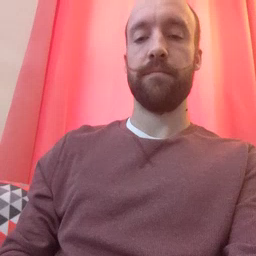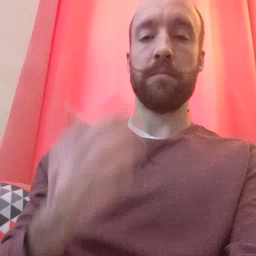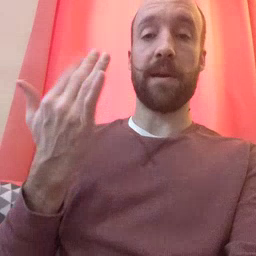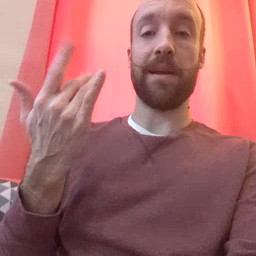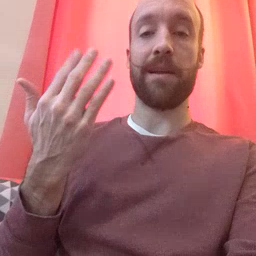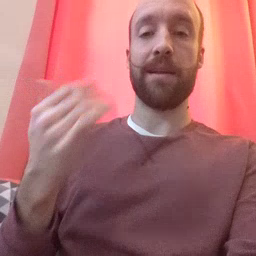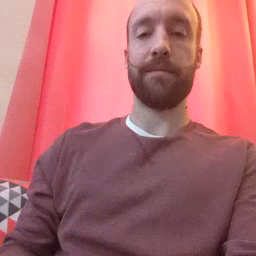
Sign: wait